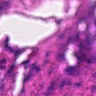
Metastatic tissue present: no